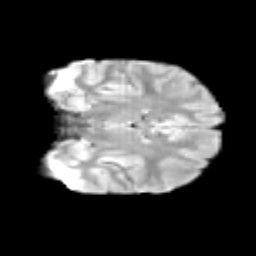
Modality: T2w
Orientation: coronal
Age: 9
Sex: female
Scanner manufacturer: siemens
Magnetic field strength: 3 T
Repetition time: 3.8 s
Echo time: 0.07 s